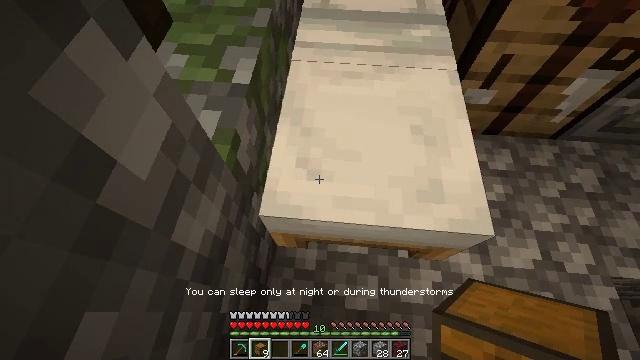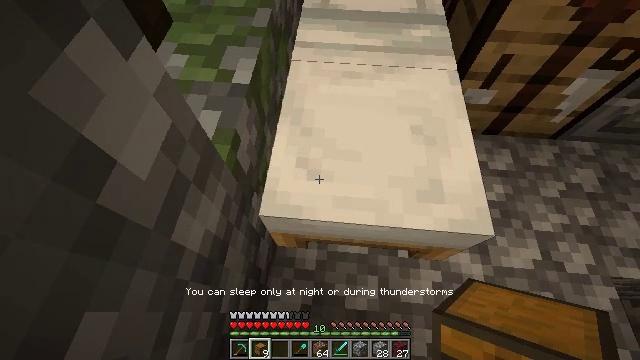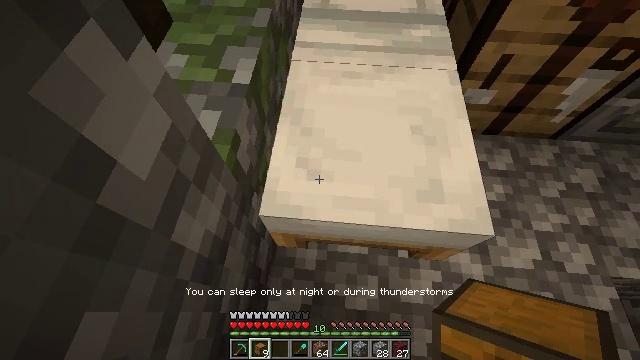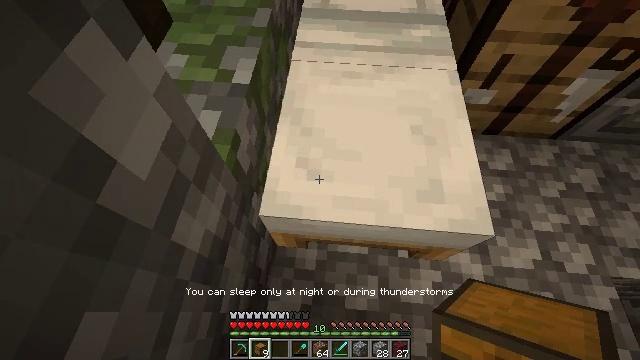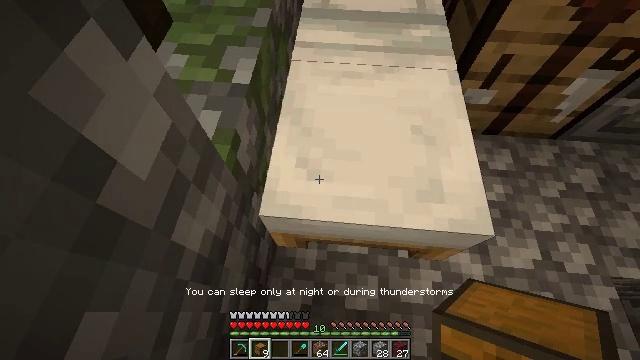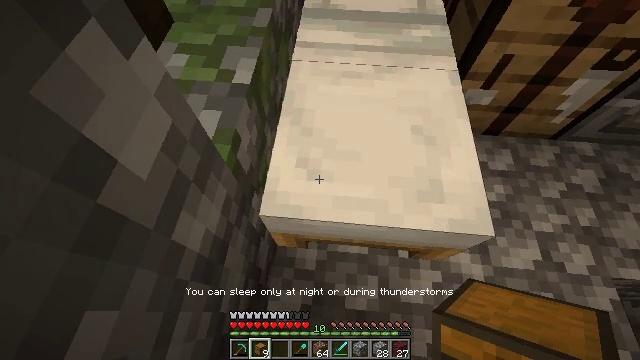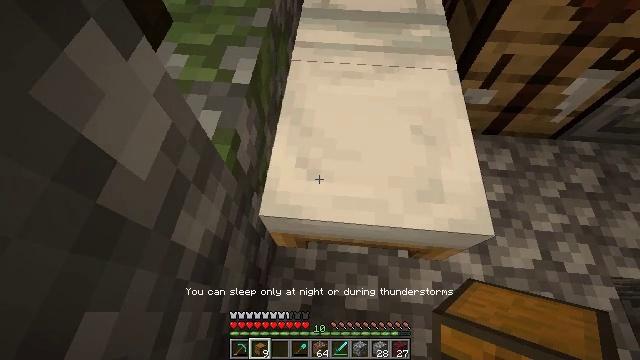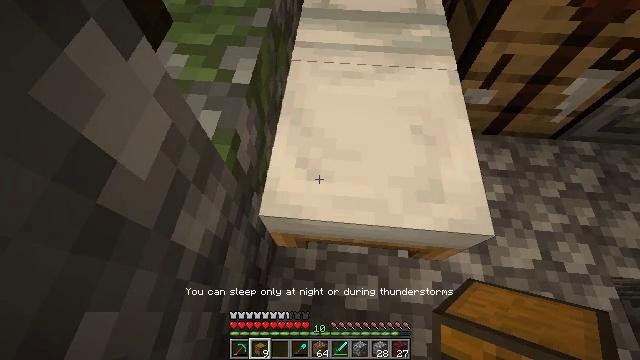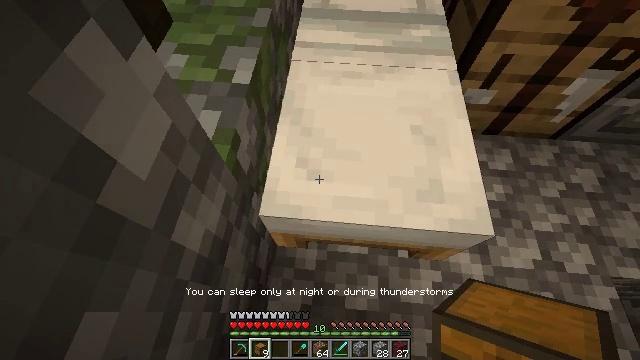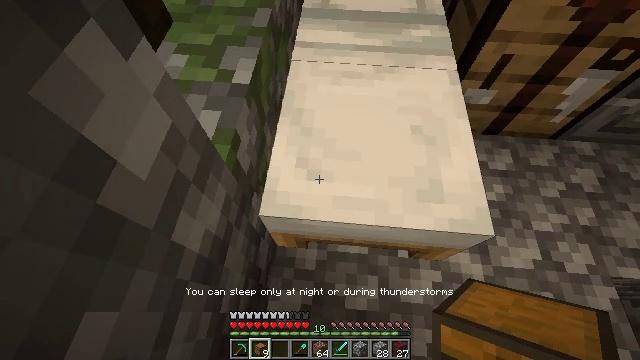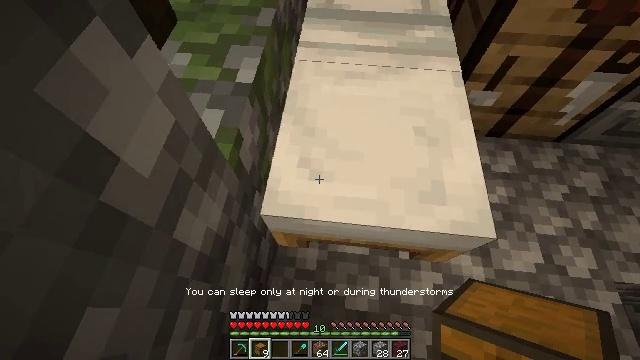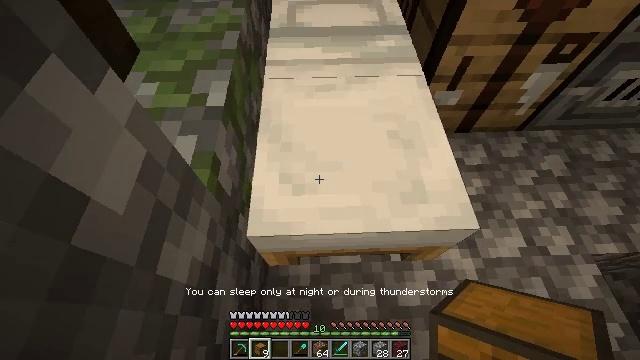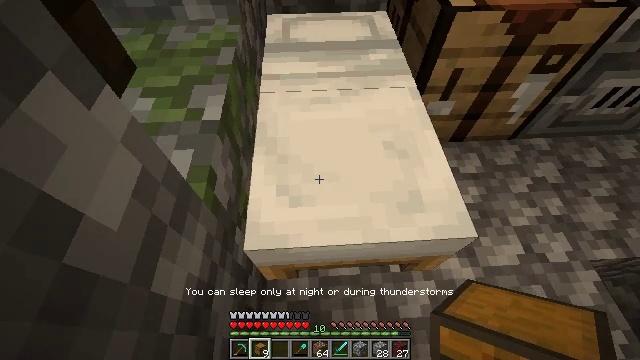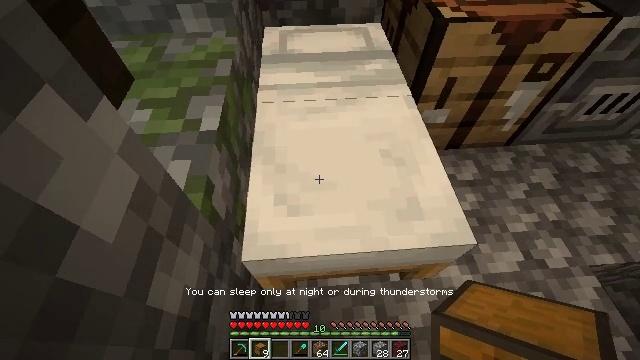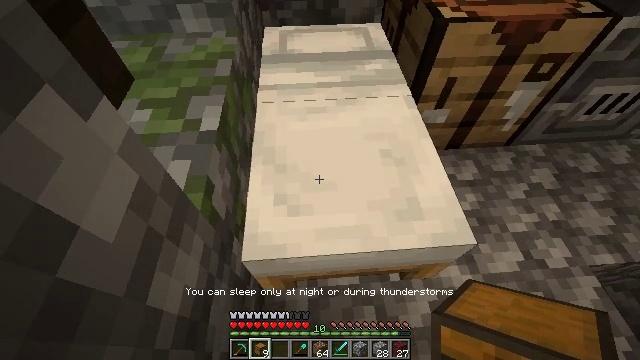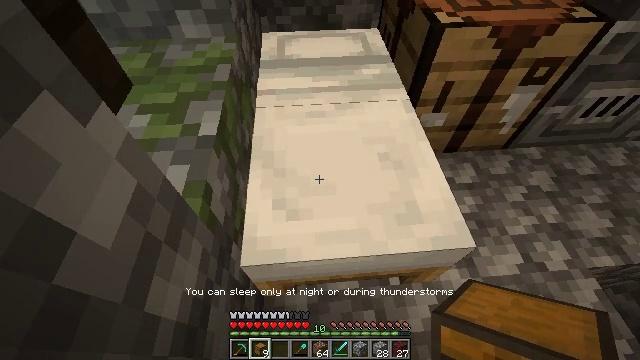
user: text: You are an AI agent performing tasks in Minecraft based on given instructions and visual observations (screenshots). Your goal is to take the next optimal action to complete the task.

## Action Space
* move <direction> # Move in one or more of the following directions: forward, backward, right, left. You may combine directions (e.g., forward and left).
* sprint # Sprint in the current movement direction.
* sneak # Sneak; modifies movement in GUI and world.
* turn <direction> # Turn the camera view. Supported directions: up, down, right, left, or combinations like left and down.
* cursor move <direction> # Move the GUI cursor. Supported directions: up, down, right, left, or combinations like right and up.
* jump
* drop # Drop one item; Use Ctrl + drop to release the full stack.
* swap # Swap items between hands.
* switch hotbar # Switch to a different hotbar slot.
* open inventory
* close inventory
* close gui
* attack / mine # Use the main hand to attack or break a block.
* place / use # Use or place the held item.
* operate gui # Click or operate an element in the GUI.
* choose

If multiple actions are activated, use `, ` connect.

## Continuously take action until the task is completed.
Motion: motion action
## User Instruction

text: Craft a hopper.
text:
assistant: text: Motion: no_op
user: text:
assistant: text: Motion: no_op
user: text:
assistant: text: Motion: no_op
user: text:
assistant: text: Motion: no_op
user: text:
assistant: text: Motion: no_op
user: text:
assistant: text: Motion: no_op
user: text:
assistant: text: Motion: no_op
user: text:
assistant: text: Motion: no_op
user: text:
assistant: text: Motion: no_op
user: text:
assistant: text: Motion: no_op
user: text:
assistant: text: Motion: turn right and up
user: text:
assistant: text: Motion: turn right and up
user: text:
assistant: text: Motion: turn up
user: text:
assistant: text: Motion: no_op
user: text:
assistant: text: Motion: no_op
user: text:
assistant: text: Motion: no_op
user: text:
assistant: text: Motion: no_op
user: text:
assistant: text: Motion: no_op
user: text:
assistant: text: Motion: no_op
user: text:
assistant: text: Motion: no_op
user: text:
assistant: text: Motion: no_op
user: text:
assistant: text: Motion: no_op
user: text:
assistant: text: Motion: no_op
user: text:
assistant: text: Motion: no_op
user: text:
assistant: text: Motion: no_op
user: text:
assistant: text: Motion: no_op
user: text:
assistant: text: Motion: no_op
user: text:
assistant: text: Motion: no_op
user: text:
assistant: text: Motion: no_op
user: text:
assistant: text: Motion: no_op